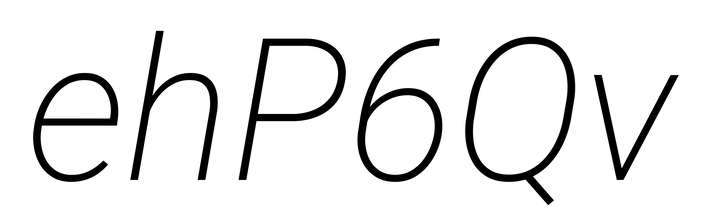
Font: Roboto-Italic_ExtraLight_Italic